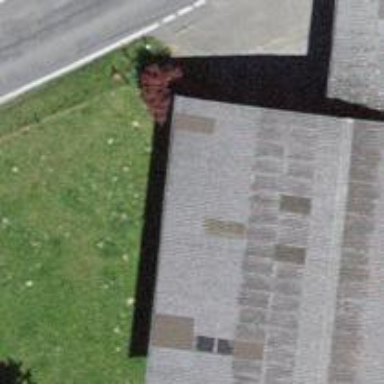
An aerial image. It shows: Barn.